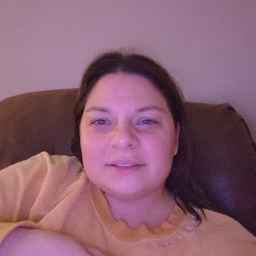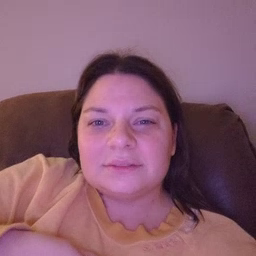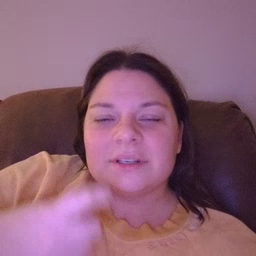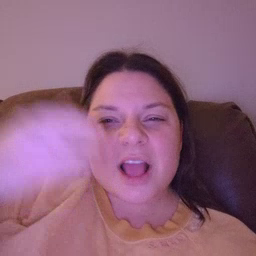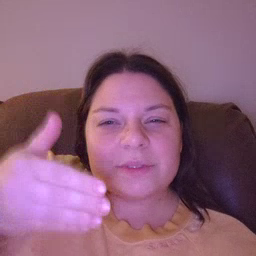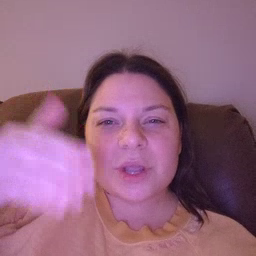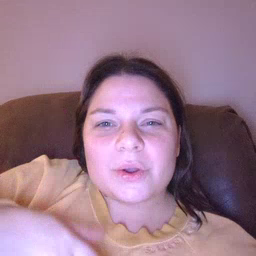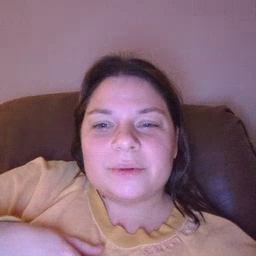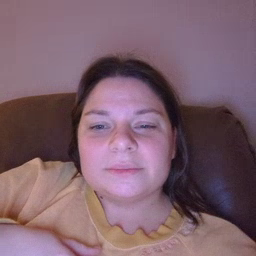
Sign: glasswindow